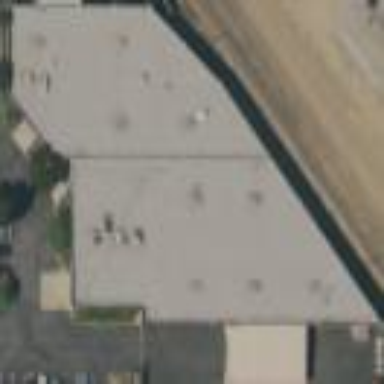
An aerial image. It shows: Warehouse.